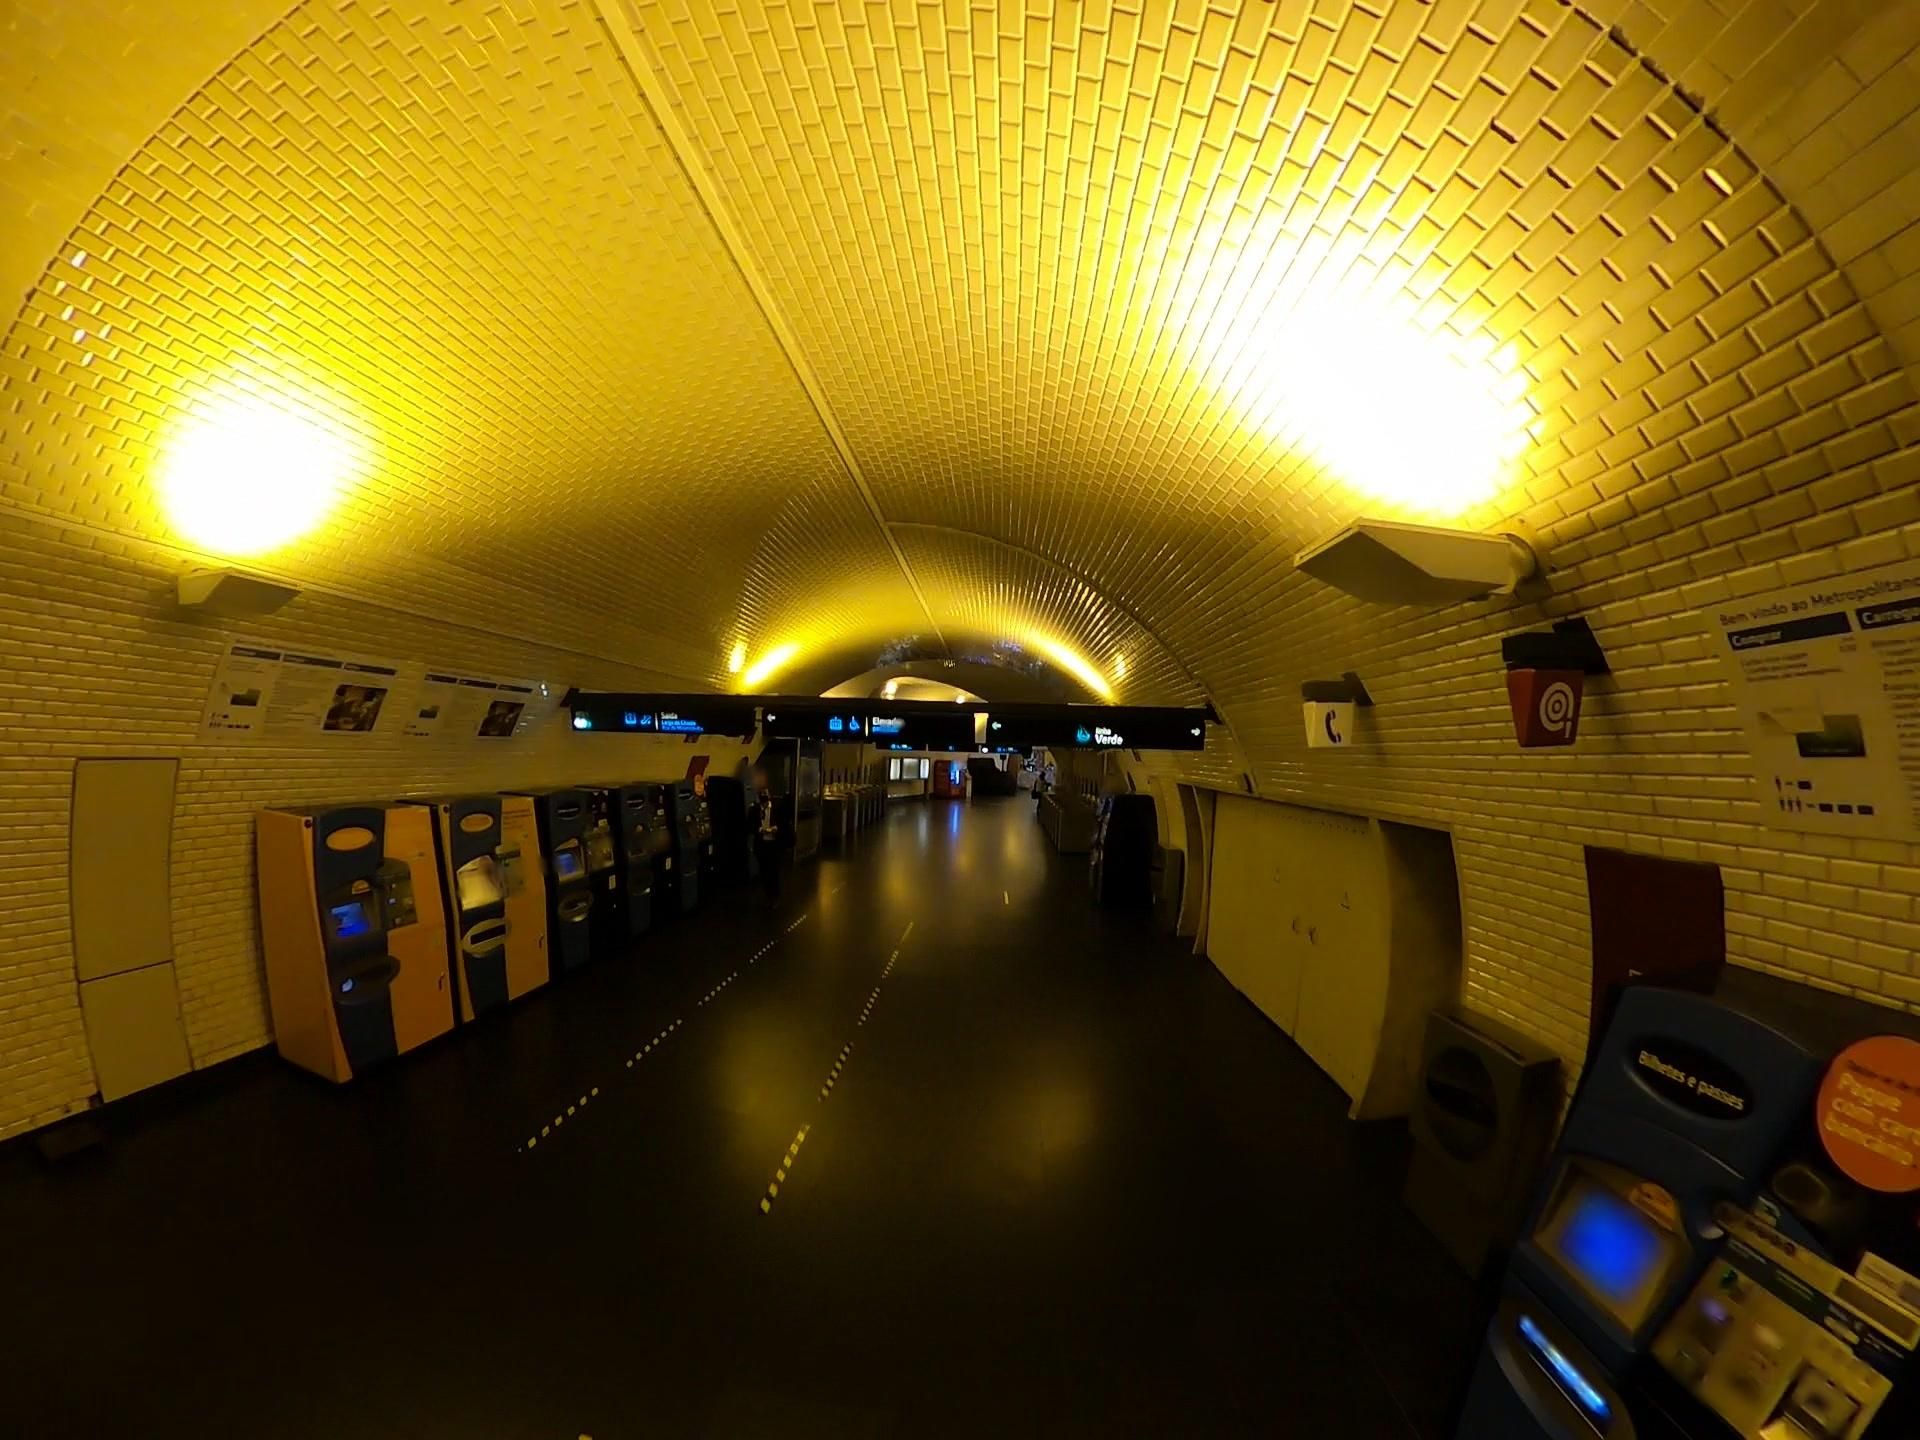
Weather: clear
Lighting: night
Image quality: slightly poor
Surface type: cycling surface
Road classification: pedestrian, steps, footway
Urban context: urban centre
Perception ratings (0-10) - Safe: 2.48, Lively: 4.82, Beautiful: 2.94, Boring: 0.84, Depressing: 4.85, Wealthy: 2.39